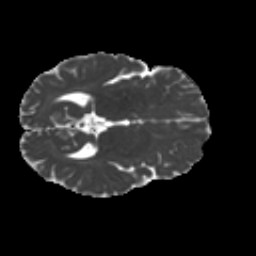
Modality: MD
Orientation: axial
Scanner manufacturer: siemens
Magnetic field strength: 3 T
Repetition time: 4.16 s
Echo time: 0.0806 s